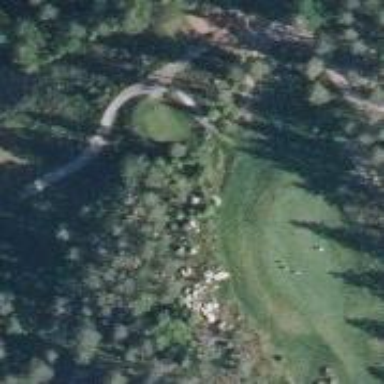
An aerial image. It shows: Footway that doubles as golf path.